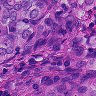
Metastatic tissue present: yes